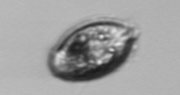
Label: Pleuronema